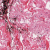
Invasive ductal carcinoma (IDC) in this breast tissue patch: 0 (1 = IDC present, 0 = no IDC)